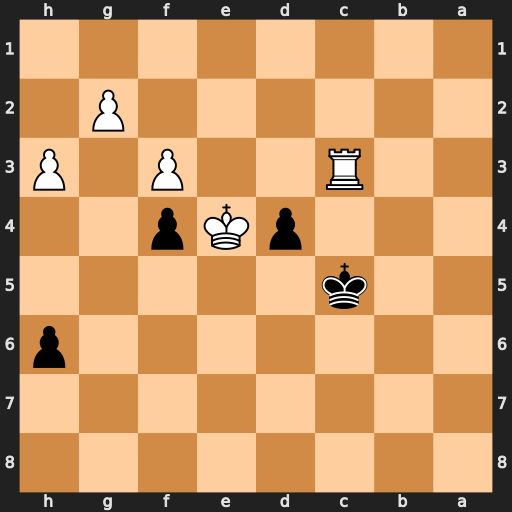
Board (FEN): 8/8/7p/2k5/3pKp2/2R2P1P/6P1/8
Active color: b
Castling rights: -
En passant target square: -
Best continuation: dxc3 Kd3 Kb4